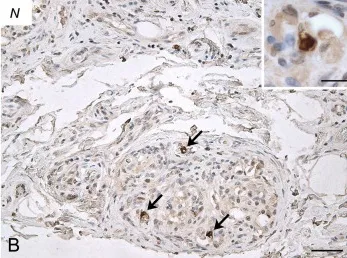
Immunohistochemitries for nucleocapsid ; 50 microm Inserts: high magnification of positive type I cells. Scale Bar: 15 microm.
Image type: pathology (immunostaining)